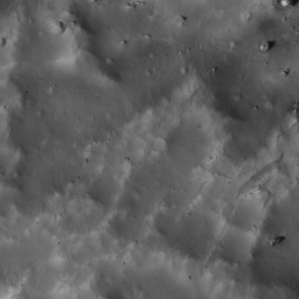
Label: non_frost